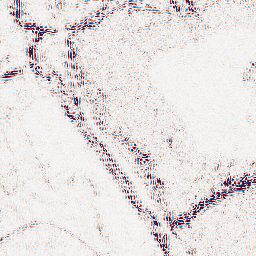
Category: wavelet
Decomposition family: wavelet_dwt
Decomposition parameters: wavelet: db4
level: 2
Upsampling method: edge_directed
Upsampling parameters: scale: 4
Upsampling scale: 4